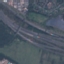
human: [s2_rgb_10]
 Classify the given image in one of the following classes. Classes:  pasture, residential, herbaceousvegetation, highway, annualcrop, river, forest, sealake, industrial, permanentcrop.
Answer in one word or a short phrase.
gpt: Highway